Question: I have two entities : User and Module wich are linked using the many-to-many .
in my User entity I have a Module list member :

I insert a new user successfully, but when I want to retrieve the Users I get the Users informations but I don't get the Modules of a user . and I get this error message :
.hibernate.LazyInitializationException: failed to lazily initialize a collection of role: ma.propar.FireApp.Entites.Utilisateur.modules, could not initialize proxy - no Session
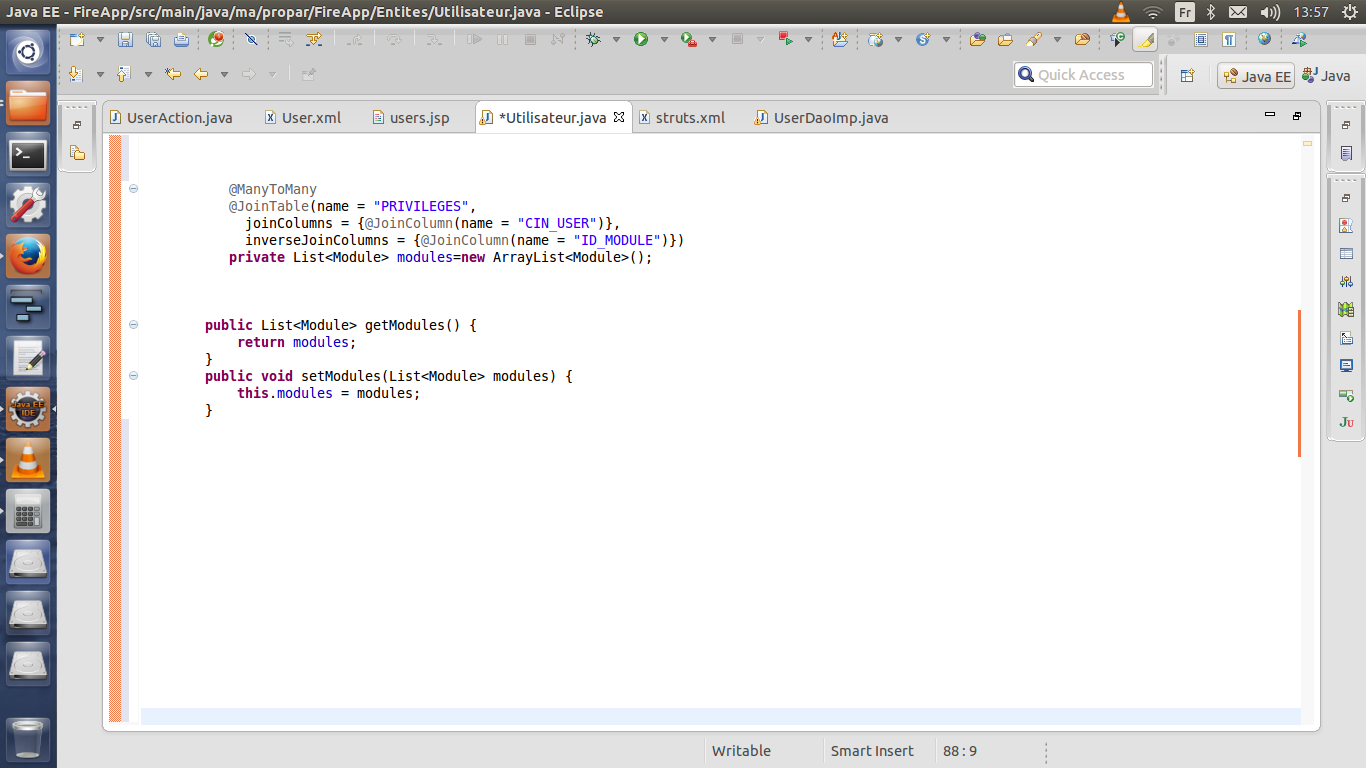
Answer: The 'user.modules' '@ManyToMany' list is LAZY by default, so when you fetch 'users' you only get a 'user.modules' proxy.
If the Hibernate 'Session' is closed, you won't be able to access the uninitialized proxies without getting a <URL>.
To fetch modules in the same HQL query you need to use "fetch":
'''
select u from Utilisateur u left join fetch u.modules
'''
Although you can set the association to 'FetchType.EAGER' so that you always retrieve modules along Users
'''
@ManyToMany(fetch=FetchType.EAGER)
'''
you <URL>.